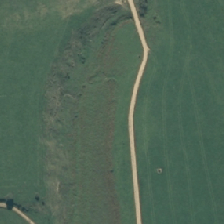
Land cover: herbaceous_freshwater_vege